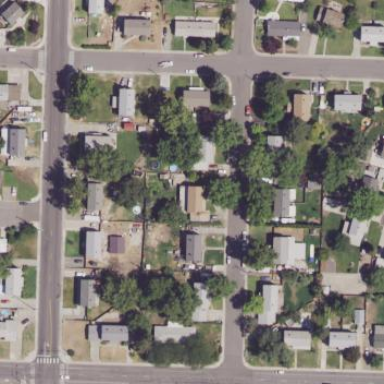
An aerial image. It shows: Sidewalk.